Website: bh-photo
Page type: cart
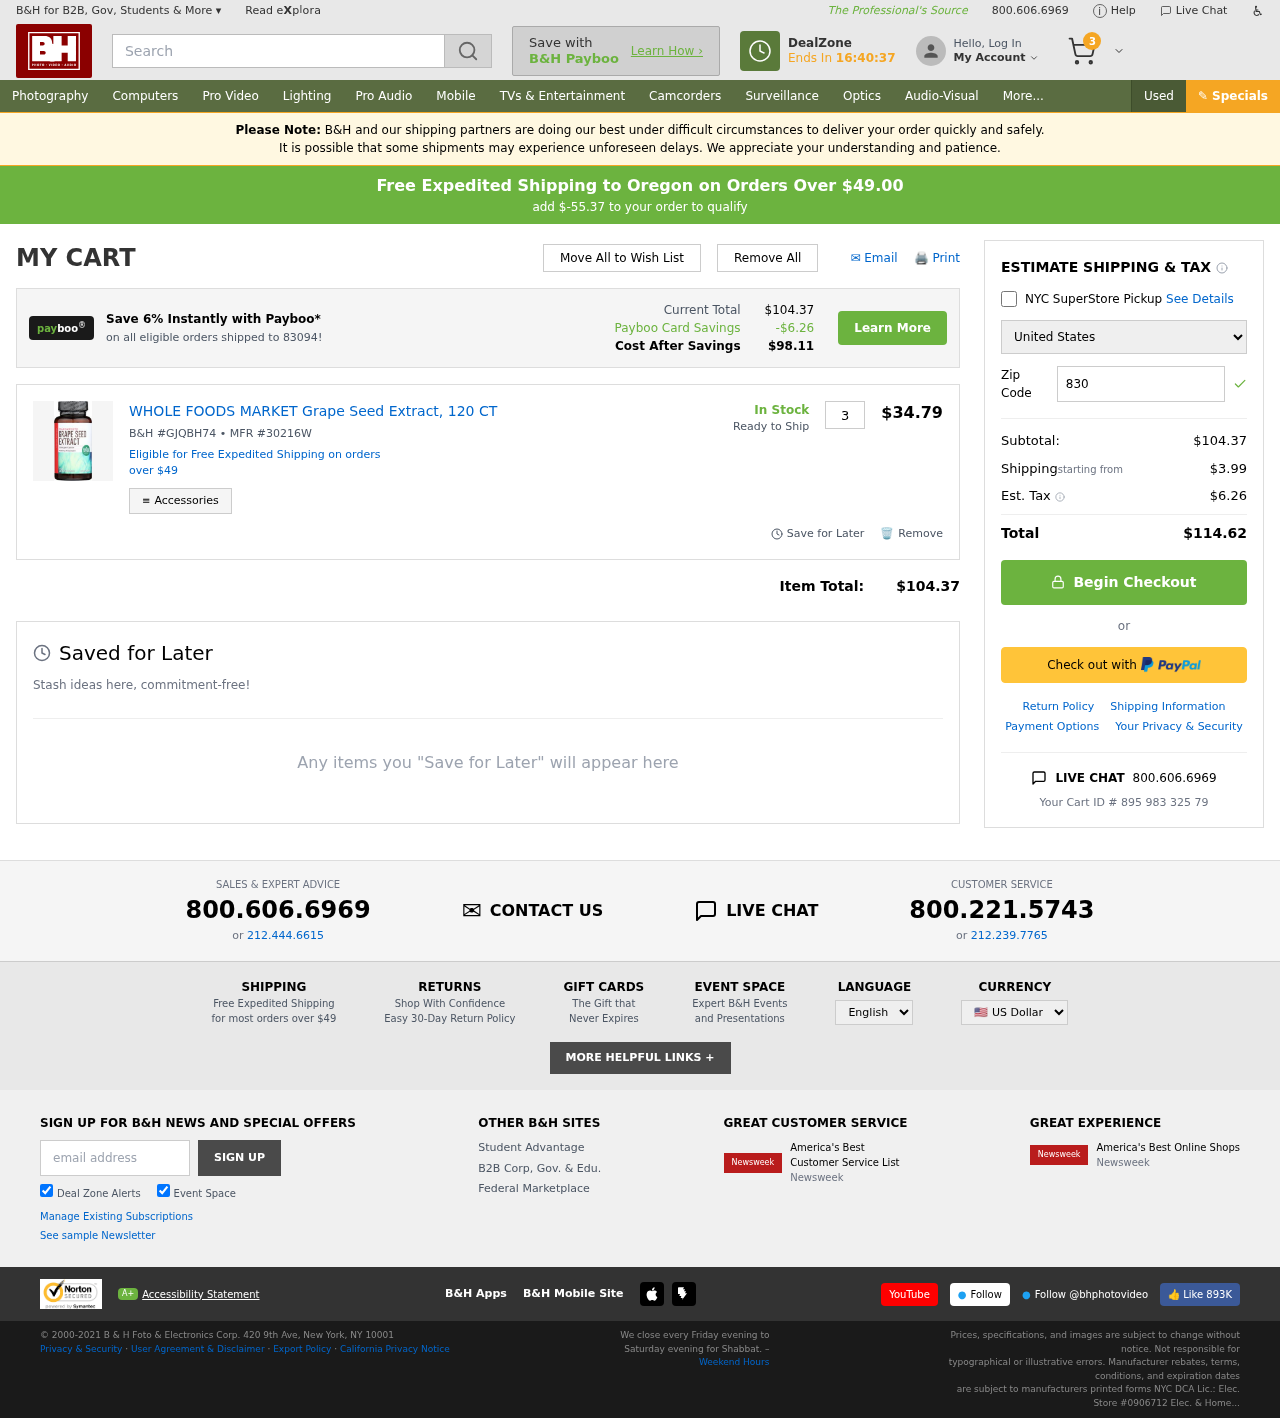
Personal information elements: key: PII_COUNTRY
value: United States
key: PII_POSTCODE
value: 83094
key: PII_STATE
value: Oregon
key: PII_POSTCODE2
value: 83094
Product elements: key: PRODUCT1_NAME
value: WHOLE FOODS MARKET Grape Seed Extract, 120 CT
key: PRODUCT1_PRICE
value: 34.79
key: PRODUCT1_QUANTITY
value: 3
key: PRODUCT1_SKU
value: GJQBH74
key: PRODUCT1_MFR
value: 30216W
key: PRODUCT1_AVAILABILITY
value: In Stock
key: PRODUCT1_SHIP_STATUS
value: Ready to Ship
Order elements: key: ORDER_NUM_ITEMS
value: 3
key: FREE_SHIPPING_THRESHOLD
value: $-55.37
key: ORDER_SUBTOTAL
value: $104.37
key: ORDER_SHIPPING_COST
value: $3.99
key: ORDER_TAX
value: $6.26
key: ORDER_TOTAL
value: $114.62
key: ORDER_ID
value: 895 983 325 79
Search elements: key: HEADER_SEARCH
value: Search
Other elements: key: PAYBOO_SAVINGS
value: -$6.26
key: COST_AFTER_SAVINGS
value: $98.11